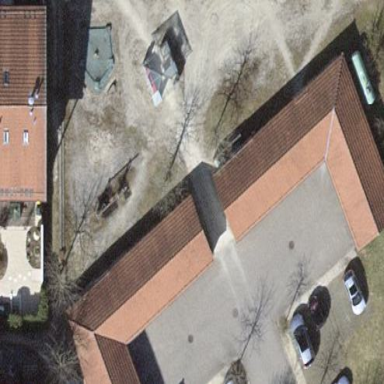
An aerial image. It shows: Group of garages.